Problem: emerald_exhibiting (2022, finals)

Ishiko is opening a bracelet shop. Each bracelet she plans to sell is expressed as a ring of \(N\) colored beads, with exactly \(K\) green beads made of emerald, and \(N-K\) remaining beads of all unique colors (neither green nor the same as any other bead in the bracelet). Ishiko has an infinite number of beads available for each of these \(N - K + 1\) different colors.

Ishiko wants to exhibit *one copy of every possible distinct bracelet*. Two bracelets are considered distinct if one is not a cyclic rotation of the other. For instance, the two bracelets on the left are distinct, but the two bracelets on the right are not:

{{PHOTO_ID:876374553707415|WIDTH:700}}

A vendor takes orders for triangular display cases of arbitrary positive integer heights. A case of height \(H\) has \(H\) rows, where the \(i\)th row has \(2*i - 1\) slots, each slot capable of holding one bracelet. For example, a case of height \(3\) is shown below and holds \(1 + 3 + 5 = 9\) bracelets:

{{PHOTO_ID:547949757342773|WIDTH:700}}

How many display cases (of possibly differing heights) will Ishiko need to buy to exhibit one copy of every possible bracelet *without leaving any empty slots in the display cases*?

# Constraints

\(1 \le T \le 110\)
\(1 \le N \le 10^9\)
\(0 \le K \le N\)

The sum of \(N\) across all test cases is at most \(8{,}000{,}000{,}000\).

# Input Format

Input begins with an integer \(T\), the number of cases. For each case, there is a line containing two space-separated integers, \(N\) and \(K\).

# Output Format

For the \(i\)th case, print `"Case #i: "` followed by a single integer, the minimum number of display cases that Ishiko needs to purchase to exhibit one copy of each bracelet.

# Sample Explanation

In the first sample case, let's say that Ishiko's beads are green, blue, and red. There are \(4\) possible bracelets for \(N = 5\) beads with \(K = 3\) green beads, \(1\) red bead, and \(1\) blue bead (up to rotation):

{{PHOTO_ID:1327255974690671|WIDTH:700}}

Ishiko can use a single display case of height \(2\) to display these \(4\) bracelets.

In the second sample case, let's say that Ishiko's beads are green, blue, red, and yellow. There are \(20\) possible bracelets for \(N = 6\) beads with \(K = 3\) green beads, \(1\) blue bead, \(1\) red bead, and \(1\) yellow bead. Some examples are:

{{PHOTO_ID:853886435922998|WIDTH:700}}

Ishiko can display these bracelets if she purchases a case of height \(2\) and a case of height \(4\).

In the third sample case, there are \(60\) possible bracelets and Ishiko needs at least \(4\) display cases to display all of them. One possibility is that she buys two cases of height \(1\), one case of height \(3\), and one case of height \(7\).

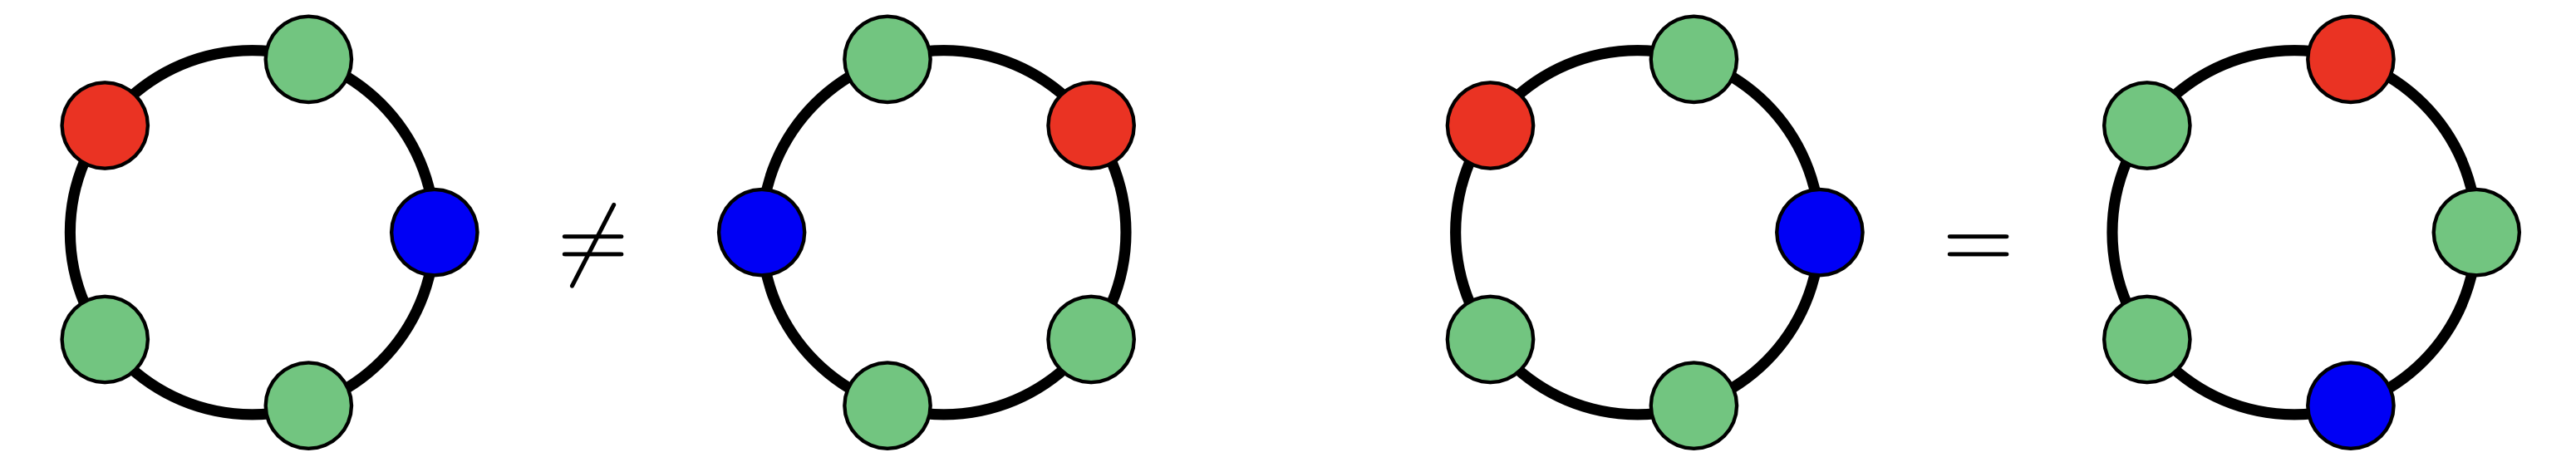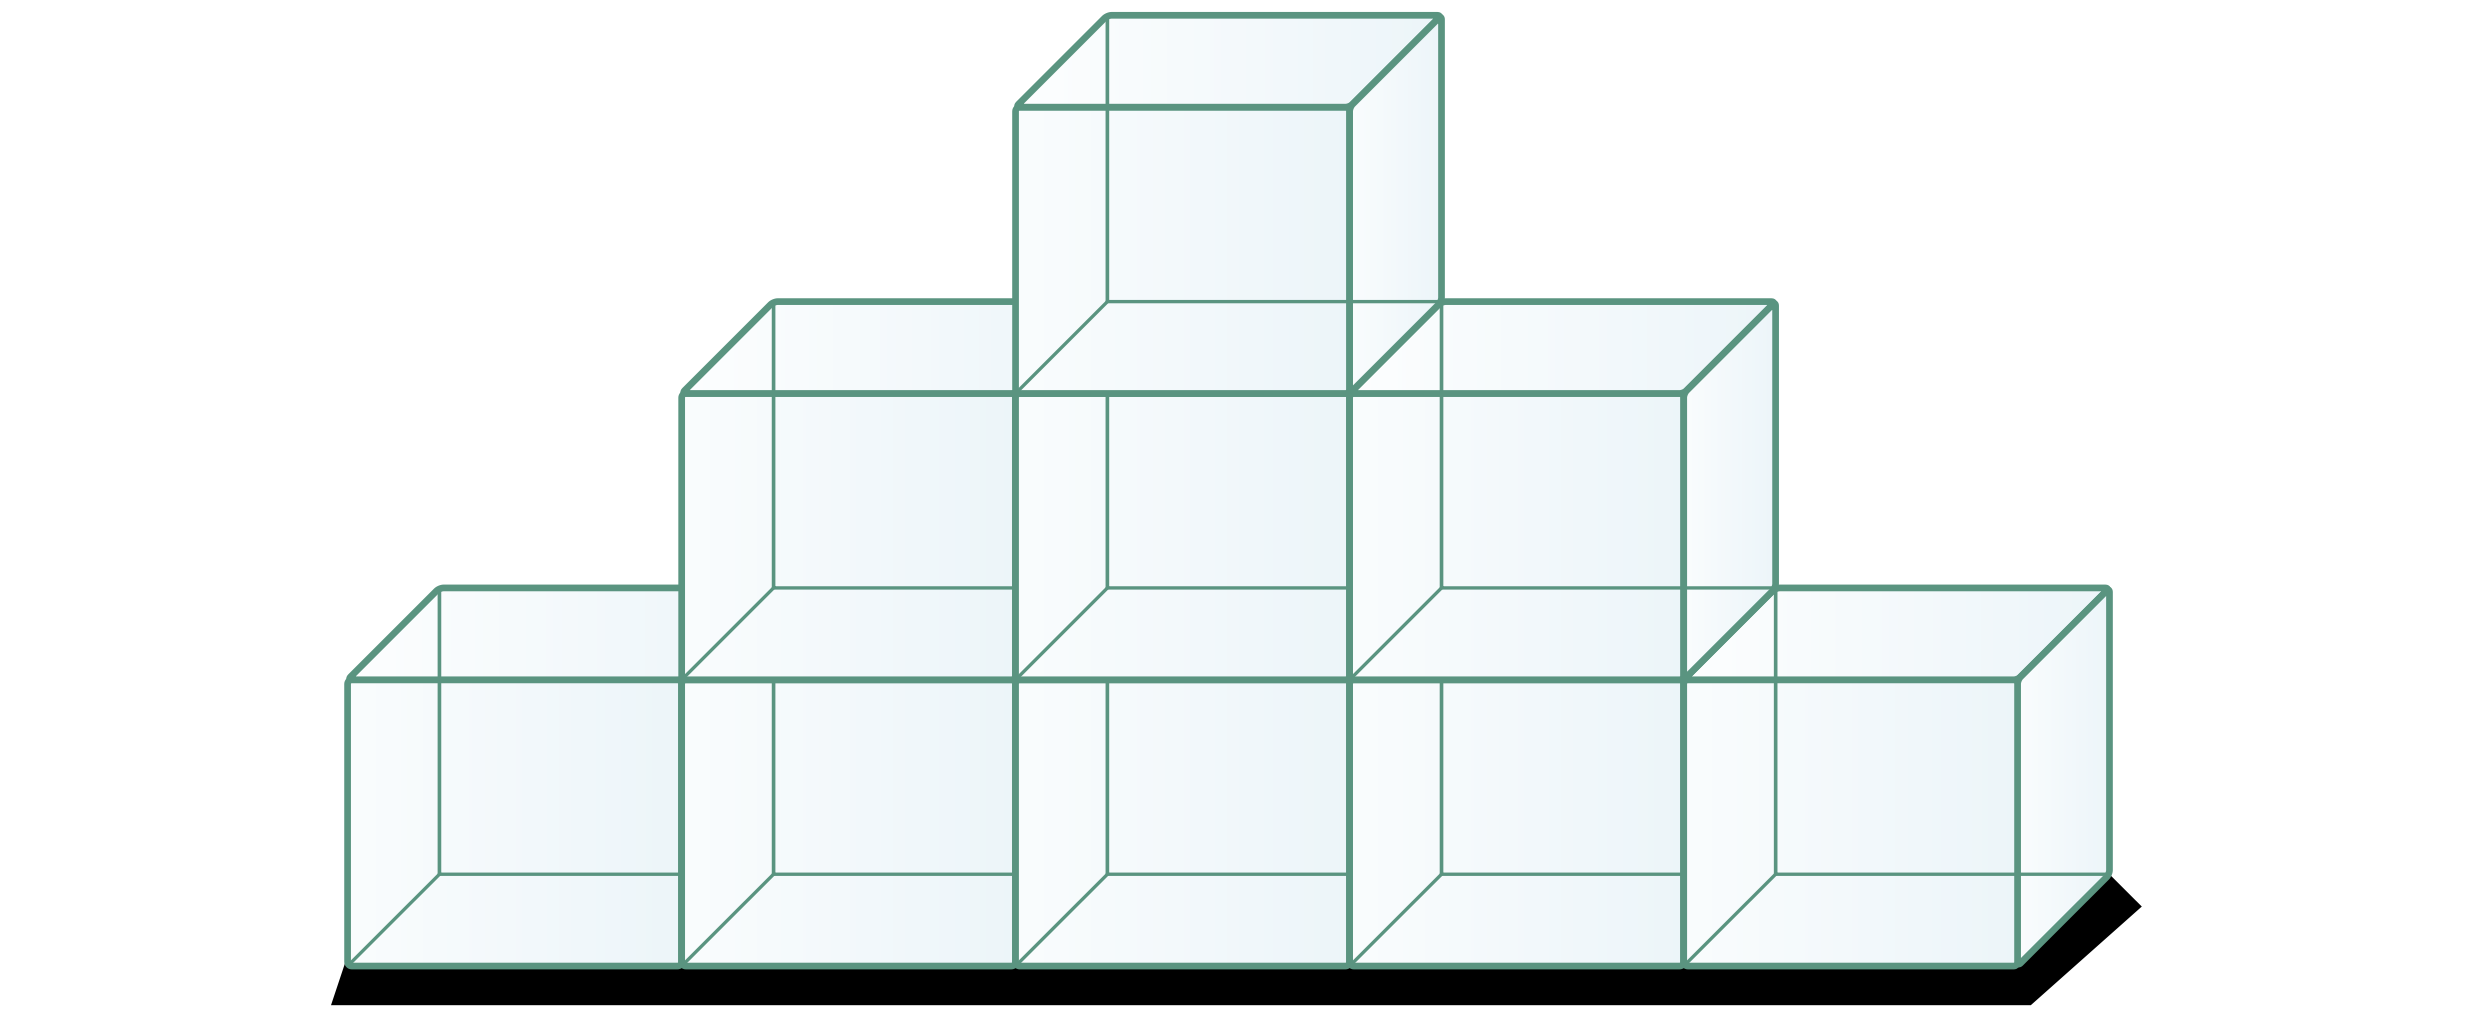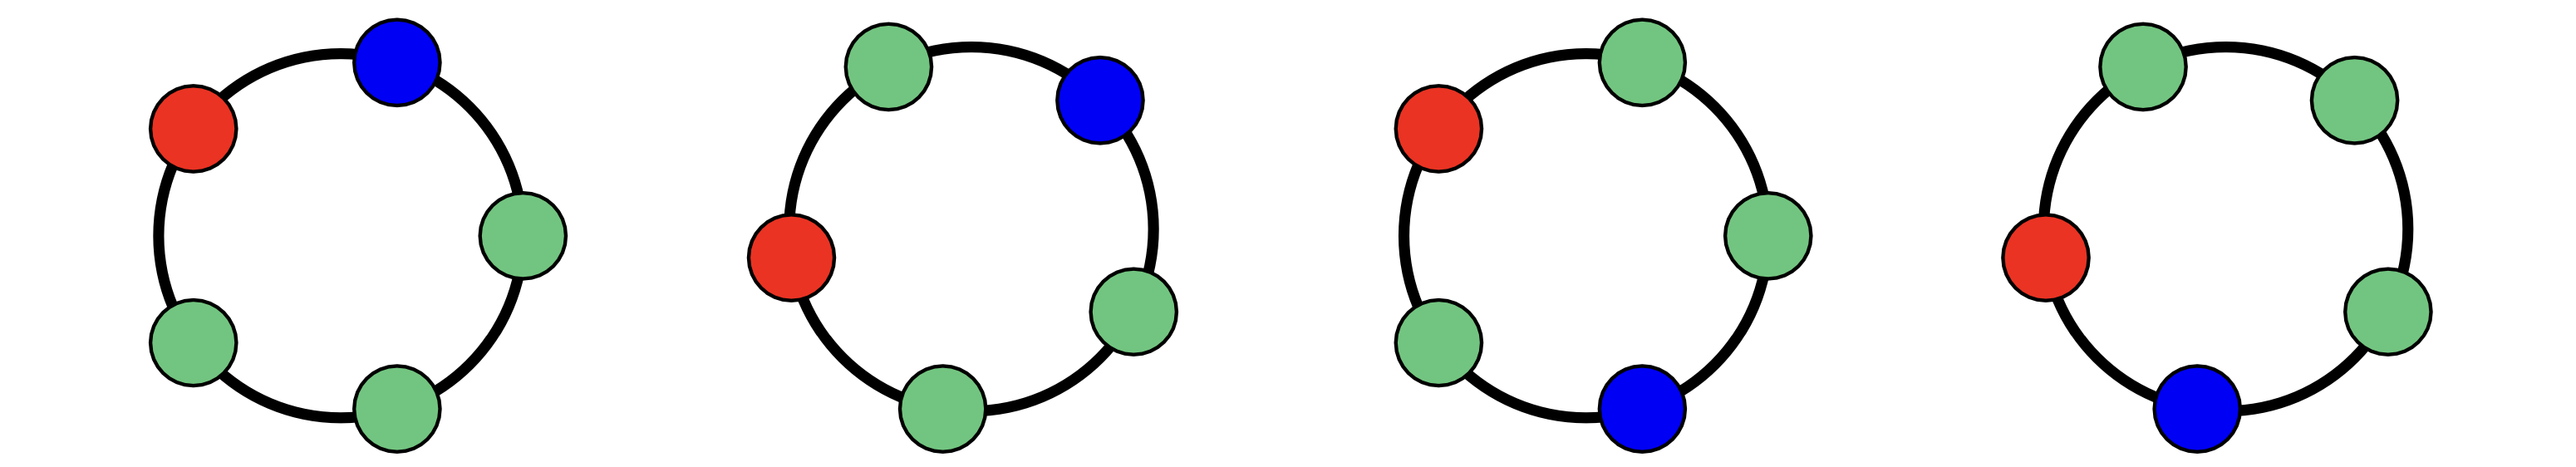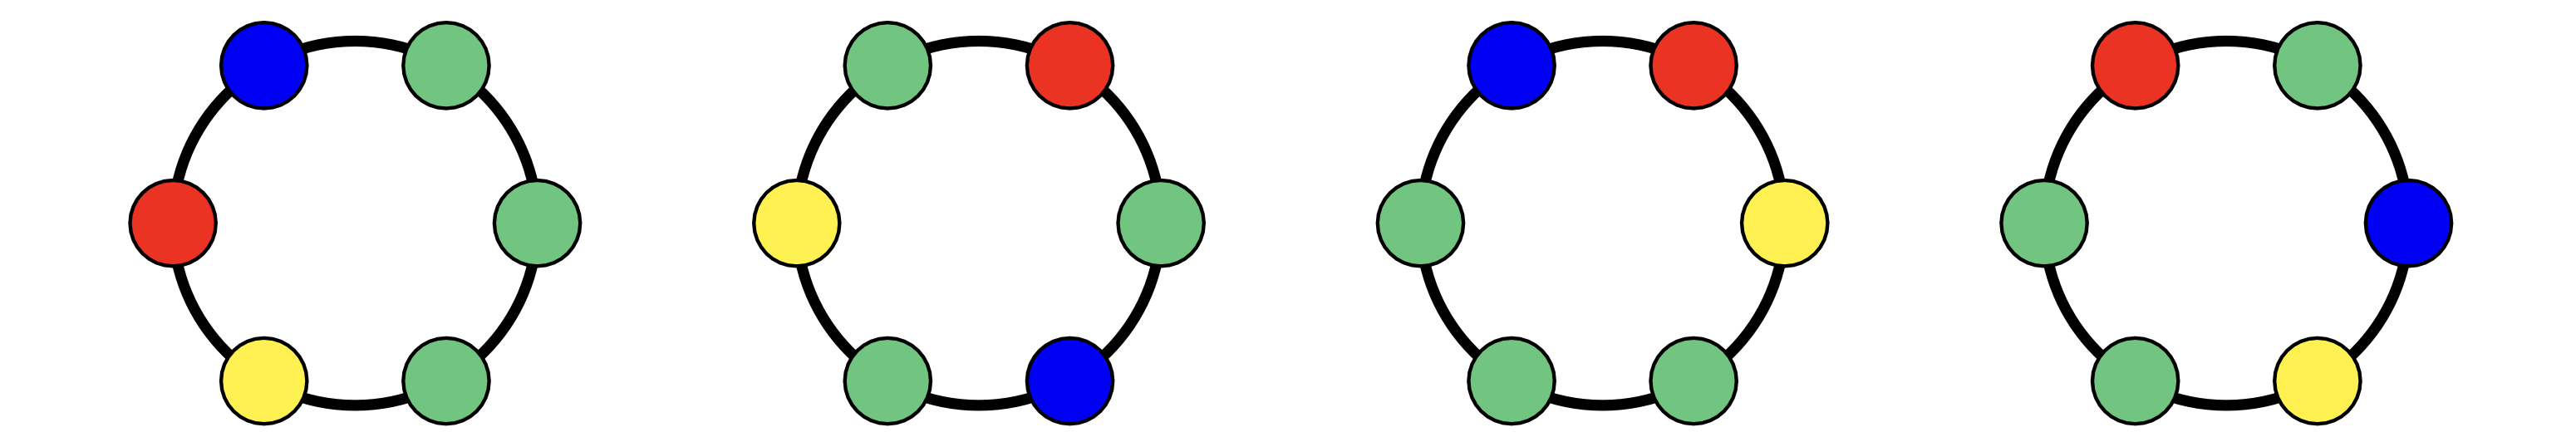

Sample input:
4
5 3
6 3
6 2
243447 42273

Sample output:
Case #1: 1
Case #2: 2
Case #3: 4
Case #4: 4

Solution:
First we need to determine how many bracelets Ishiko is going to exhibit. When \(N = K\) (that is, when all of the beads are green) there is of course just \(1\) bracelet to display. Otherwise, there are \(\frac{(N-1)!}{K!}\) ways to arrange \(N\) beads in a ring when \(K\) are green beads and the rest are unique colors. Since there's always at least \(1\) unique bead, we can say that that unique bead is in a fixed position in each bracelet.

Next, we observe that a display case of height \(H\) holds exactly \(H^2\) bracelets. The problem then is to determine the minimum number of perfect squares needed to sum to \(\frac{(N-1)!}{K!}\). According to [Lagrange's four-square theorem](https://en.wikipedia.org/wiki/Lagrange%27s_four-square_theorem), we will never need more than \(4\) squares, so Ishiko only needs at most \(4\) display cases.

Let \(X\) be the number of bracelets to be displayed. As \(X\) can be as large as \(1{,}000{,}000{,}000!\), we still need a quick way to determine whether the answer is \(1\), \(2\), \(3\), or \(4\). The answer is \(1\) if \(X\) is a square number, which is something we can determine from the prime factorization of \(X\). If every prime in the factorization appears an even number of times, then \(X\) is a square number.

[Legendre's formula](https://en.wikipedia.org/wiki/Legendre%27s_formula) gives us an easy way to compute the exponent on a given prime \(p\) in the factorization of \(n!\) by summing \(\lfloor n / p^i \rfloor\) for all \(i\), which is quick since \(i\) will never be larger than \(32\) for a \(32\)-bit integer. If \(a\) is the exponent on \(p\) in \(N-1!\), and \(b\) is the exponent on \(p\) in \(K\), then the exponent on \(p\) in \(\frac{(N-1!)}{K!}\) is just \(a - b\).

How can we tell if the answer is \(2\)? Why, we can just apply the aptly-named [two-square theorem](https://en.wikipedia.org/wiki/Sum_of_two_squares_theorem), which says that \(X\) can be represented as a sum of two squares if and only if its prime decomposition contains no factor \(p^k\), where \(p \equiv 3\ (\text{mod}\ 4)\) and \(k\) is odd. Since we already have the prime factorization of \(X\), this is easy to determine.

To determine if the answer is \(3\), we'll appeal to Legendre once more. [Legendre's three-square theorem](https://en.wikipedia.org/wiki/Legendre%27s_three-square_theorem) says that \(X\) can be represented as a sum of three squares as long as it is *not* of the form \(X = 4^a(8b + 7)\), for non-negative \(a\) and \(b\). We can check if \(X\) has a factor of \(4\) by checking if the exponent on \(2\) in the prime factorization is even. If so, we can then check if \(X / 4^a \equiv 7\ (\text{mod}\ 8)\) by multiplying all prime factors higher than \(2\), modulo \(8\). Once again, \(X\) can't have more than \(32\) distinct factors as \(N\) and \(K\) are both \(32\)-bit integers, so this computation is also quick.

In the end, if the answer isn't \(1\), \(2\), or \(3\), then it must be \(4\).

#include <bitset>
#include <cmath>
#include <fstream>
#include <iostream>
#include <vector>
using namespace std;

const int LIM = (int)1e9 + 1;
const bool READ_PRIMES_FROM_FILE = true;

vector<int> primes;

void load_primes() {
  primes.reserve(51000000);
  if (READ_PRIMES_FROM_FILE) {
    ifstream fin("primes.txt");
    for (int p; fin >> p;) {
      primes.push_back(p);
    }
  } else {
    bitset<LIM> sieve;
    int lim = sqrt(LIM);
    for (int i = 3; i < lim; i += 2) {
      if (!sieve[i] && i % 2 == 1) {
        for (int j = i * 2; j < LIM; j += i) {
          sieve.set(j);
        }
      }
    }
    primes.push_back(2);
    for (int i = 3; i <= LIM; i += 2) {
      if (!sieve[i]) {
        primes.push_back(i);
      }
    }
  }
}

// Returns k in the p^k term of the prime factorization of N!.
int legendre_exp(int p, int N) {
  int ans = 0;
  for (long long base = p; base <= N; base *= p) {
    ans += N / base;
  }
  return ans;
}

int powmod8(int p, int exp) {
  int ans = 1;
  for (exp %= 8; exp > 0; exp--) {
    ans = (ans * p) % 8;
  }
  return ans;
}

int N, K;

int solve() {
  bool is_one = true, is_two = true, two_exp_even = false;
  int mod8prod = 1;
  for (int p : primes) {
    if (p > N) {
      break;
    }
    int exp = legendre_exp(p, N) - legendre_exp(p, K);
    if (exp % 2 != 0) {
      is_one = false;
    }
    if (p % 4 == 3 && exp % 2 == 1) {
      is_two = false;
    }
    if (p == 2 && exp % 2 == 0) {
      two_exp_even = true;
    }
    if (p > 2) {
      mod8prod = (mod8prod * powmod8(p, exp)) % 8;
    }
  }
  bool is_three = !(two_exp_even && mod8prod == 7);
  return is_one ? 1 : is_two ? 2 : is_three ? 3 : 4;
}

int main() {
  ios_base::sync_with_stdio(false);
  cin.tie(nullptr);
  load_primes();
  int T;
  cin >> T;
  for (int t = 1; t <= T; t++) {
    cin >> N >> K;
    cout << "Case #" << t << ": " << solve() << endl;
  }
  return 0;
}